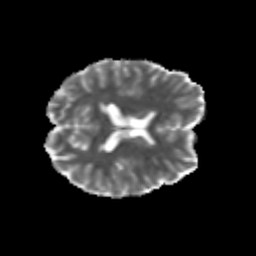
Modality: MD
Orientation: axial
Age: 24
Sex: male
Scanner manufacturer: siemens
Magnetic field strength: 3 T
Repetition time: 3.5 s
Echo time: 0.125 s